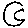
Label: moon